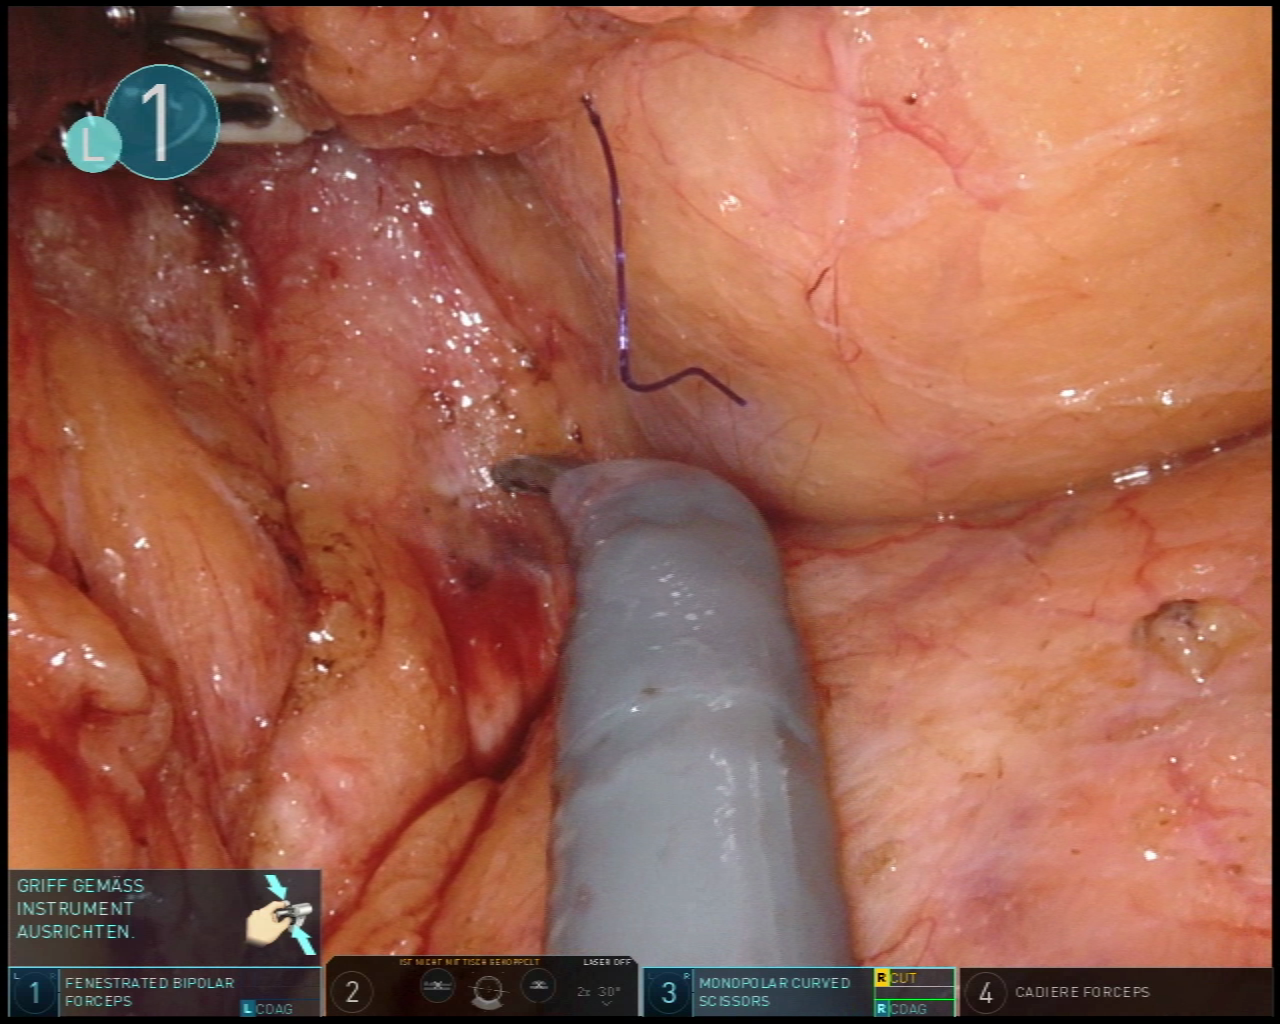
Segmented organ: pancreas
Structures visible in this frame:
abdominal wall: no
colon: yes
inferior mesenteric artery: no
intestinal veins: no
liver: no
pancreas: yes
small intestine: no
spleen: no
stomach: no
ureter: no
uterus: no
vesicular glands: no